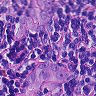
Metastatic tissue present: yes